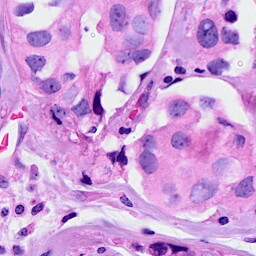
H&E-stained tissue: Breast